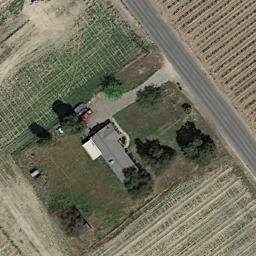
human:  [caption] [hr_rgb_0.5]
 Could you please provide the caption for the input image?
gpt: The sparse residential is on the grass next to the farmland and a road .

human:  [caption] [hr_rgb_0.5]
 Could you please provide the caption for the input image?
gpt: A house in a sparse residential area surrounded by open land and farmland, And a road .

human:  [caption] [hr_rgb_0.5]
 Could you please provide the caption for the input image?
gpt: A path leads to this house with black roof .

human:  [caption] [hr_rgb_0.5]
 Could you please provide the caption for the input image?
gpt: One road is next to the sparse residential .

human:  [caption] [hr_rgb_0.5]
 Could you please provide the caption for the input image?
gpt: A sparse residential area with a gray building beside the farmlands .